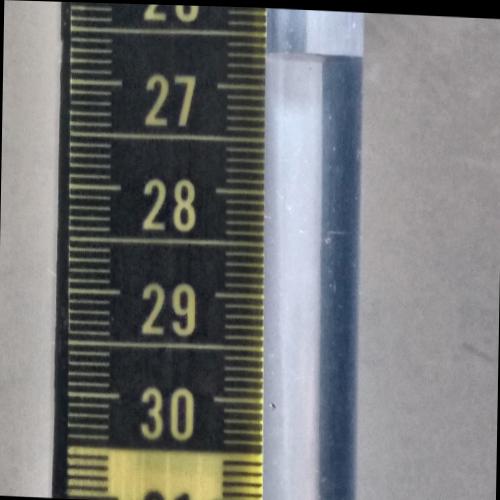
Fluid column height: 26.7 cm